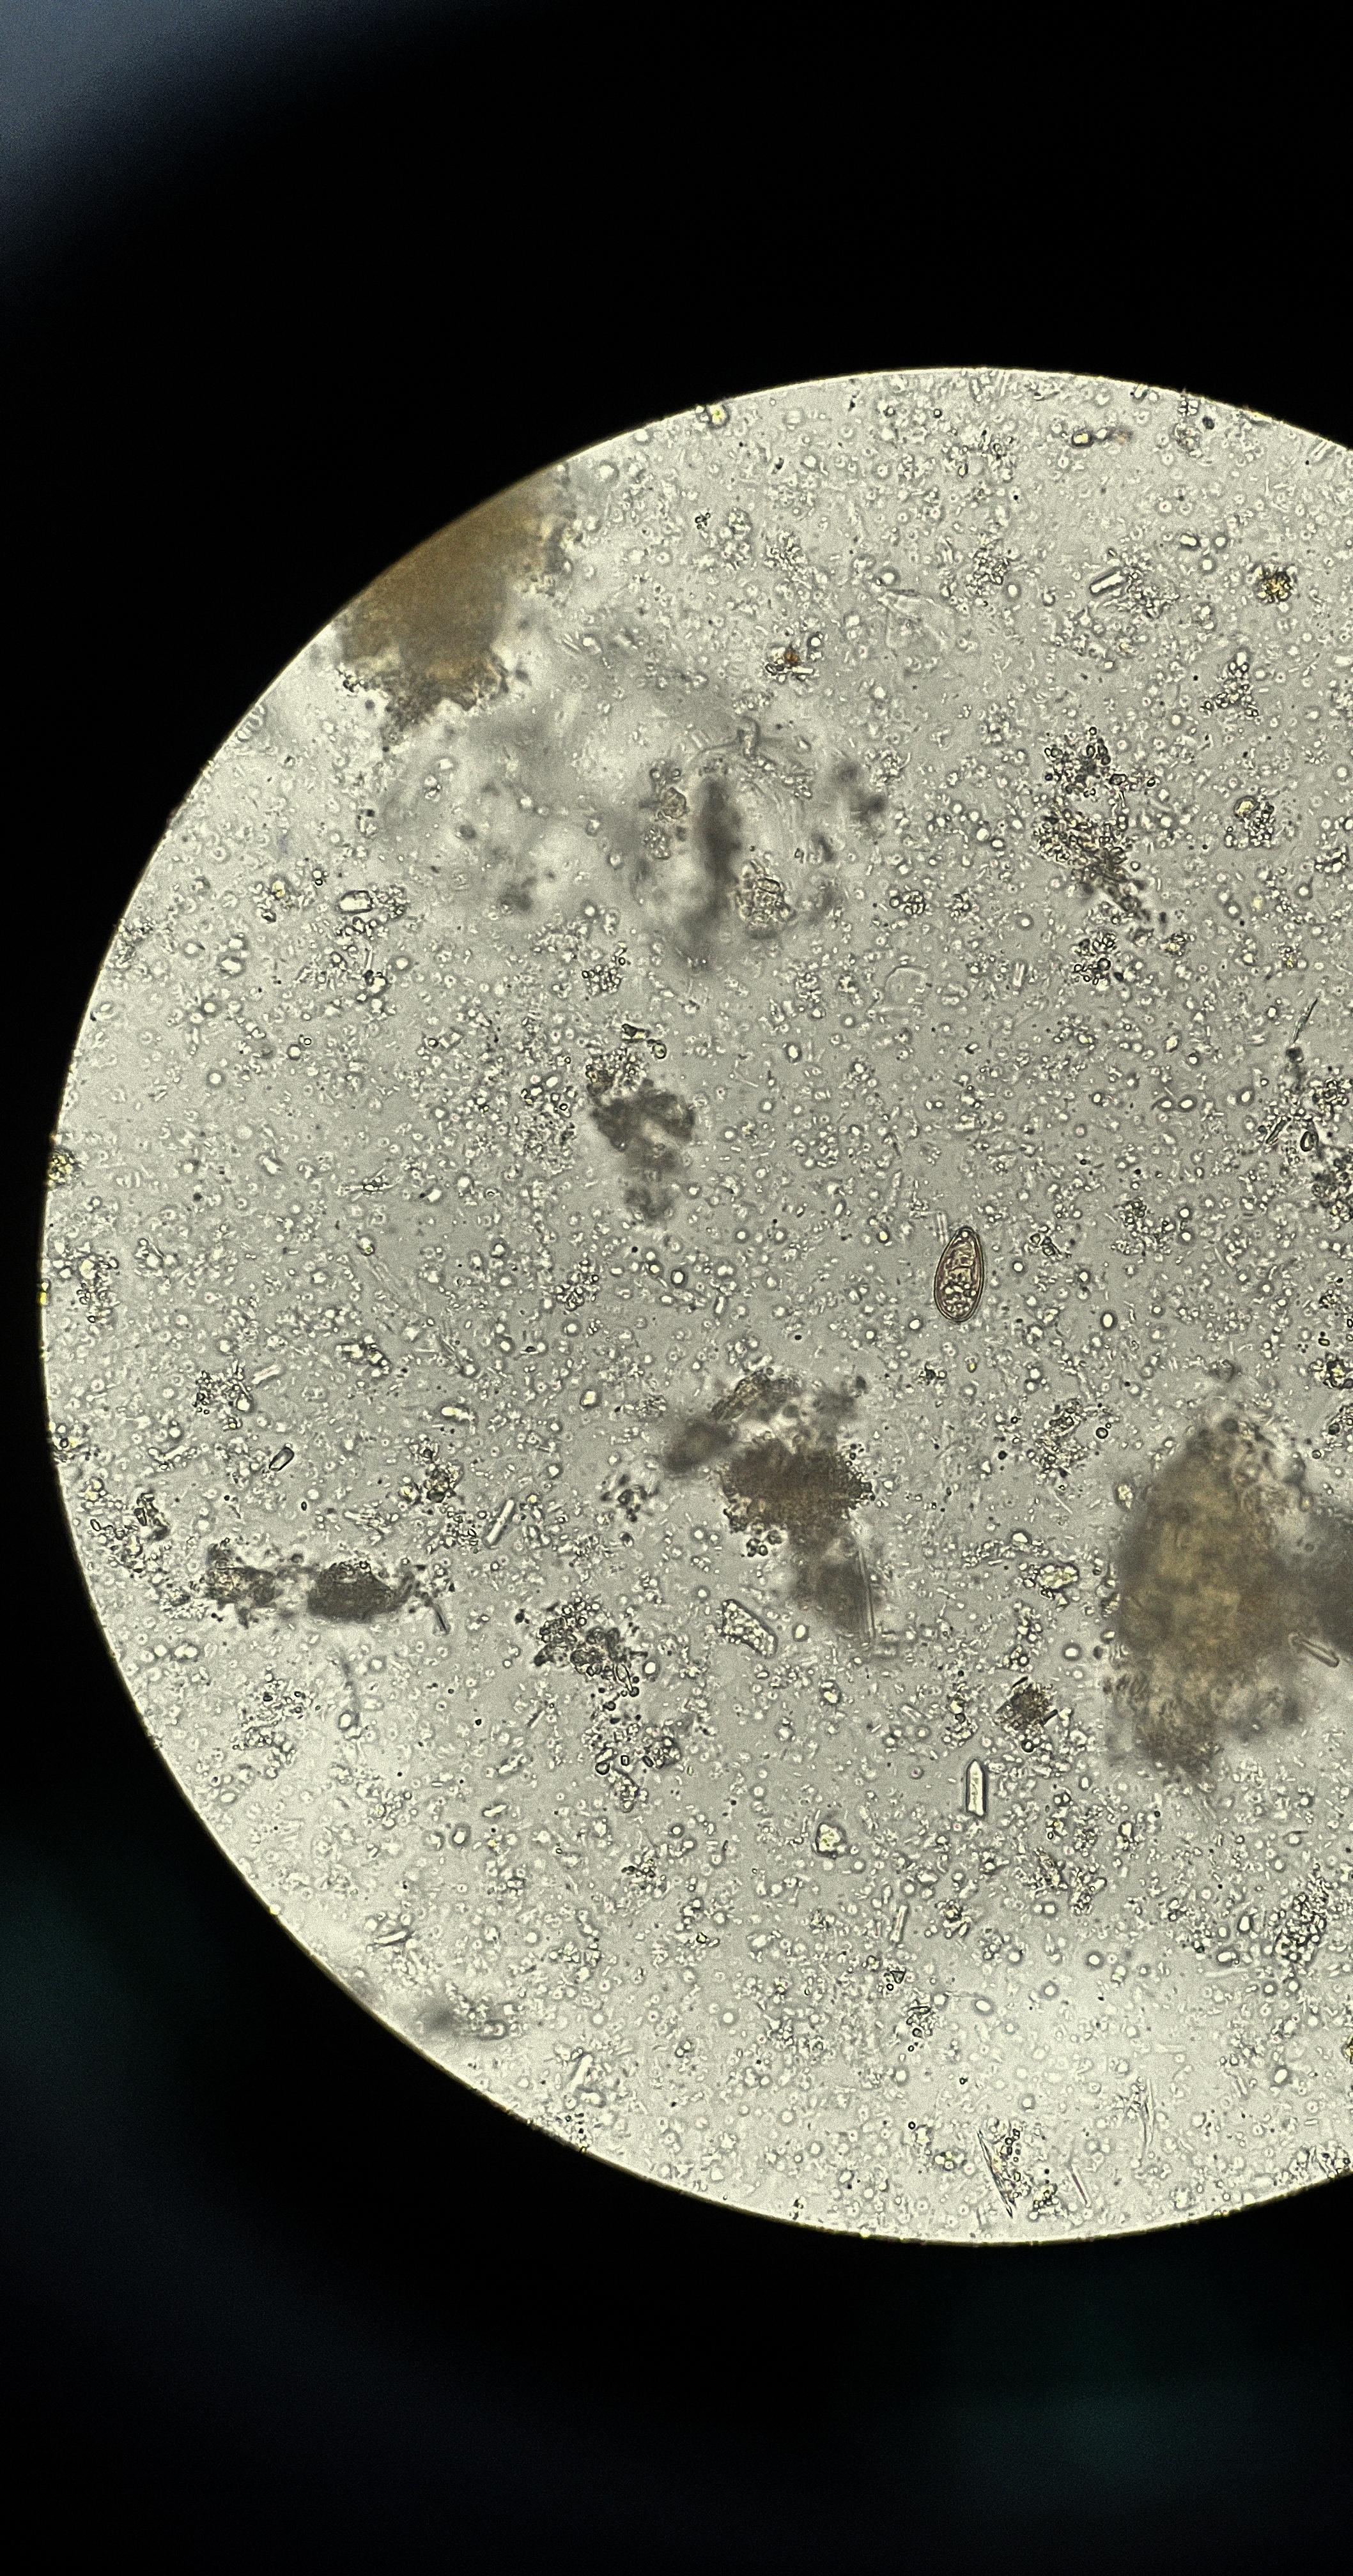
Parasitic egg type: Opisthorchis viverrine